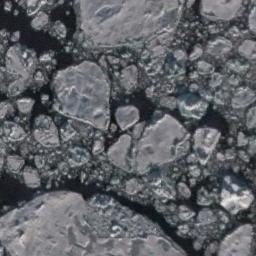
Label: sea_ice